Question: So I'm pretty new to writing object oriented code in Python and also very new to making GUIs. I need help understanding why the following does not show any image on the buttons and why the buttons don't work but the top menu works fine:
'''
def callback():
print("click!")
class Window(Frame):
# Define settings upon initialization. Here you can specify
def __init__(self, master=None):
# parameters that you want to send through the Frame class.
Frame.__init__(self, master)
# reference to the master widget, which is the tk window
self.master = master
# with that, we want to then run init_window, which doesn't yet exist
self.init_window()
def __init__(self, master=None):
# parameters that you want to send through the Frame class.
Frame.__init__(self, master)
# reference to the master widget, which is the tk window
self.master = master
# with that, we want to then run init_window, which doesn't yet exist
self.init_window()
# Creation of init_window
def init_window(self):
self.master.title("ABC Automation Platform")
p1 = IdsPage(self)
self.grid()
# creating a menu instance
menu = Menu(self)
self.master.config(menu=menu)
# create the file object)
file = Menu(menu, tearoff=False)
file.add_command(label="Exit", command=client_exit)
file.add_command(label="Download All", command=download_all)
file.add_command(label="Rename All", command=rename_all)
menu.add_cascade(label="File", menu=file)
edit = Menu(menu, tearoff=False)
help = Menu(menu, tearoff=False)
help.add_command(label="Help")
edit.add_command(label="Undo")
menu.add_cascade(label="Edit", menu=edit)
menu.add_cascade(label="Help", menu=help)
btn_paths = "Resources/Buttons/"
img_ids = PhotoImage(file=btn_paths + "btn_btn_1.png")
img_sox = PhotoImage(file=btn_paths + "btn_btn_1.png")
img_sps = PhotoImage(file=btn_paths + "btn_btn_1.png")
img_dev = PhotoImage(file=btn_paths + "btn_btn_1.png")
b_ids = Button(self, height=150, width=150, image=img_ids, command=callback)
b_ids.grid(row=1, column=1, padx=(70, 50), pady=10)
b_sox = Button(self, height=150, width=150, image=img_sox, command=callback)
b_sox.grid(row=1, column=2, pady=10)
b_sps = Button(self, height=150, width=150, image=img_sps, command=callback)
b_sps.grid(row=2, column=1, padx=(70, 50), pady=5)
b_dev = Button(self, height=150, width=150, image=img_dev, command=callback)
b_dev.grid(row=2, column=2, pady=5)
if __name__ == '__main__':
root = Tk()
app = Window(root)
root.grid()
root.geometry("500x350")
root.mainloop()
'''
Gives this output:
[
The top menu is working fine but the buttons do not do anything and the images on the buttons don't show up.
While if I move the code for the buttons into the main method (would this be the correct name in python for the if == '': portion ?), it starts to work.
If instead the code is:
'''
# Creation of init_window
def init_window(self):
# changing the title of our master widget
self.master.title("ABC Automation Platform")
p1 = IdsPage(self)
# allowing the widget to take the full space of the root window
# self.pack(fill=BOTH, expand=1)
self.grid()
# creating a menu instance
menu = Menu(self)
#self.master.config(menu=menu)
# create the file object)
file = Menu(menu, tearoff=False)
file.add_command(label="Exit", command=client_exit)
file.add_command(label="Download All", command=download_all)
file.add_command(label="Rename All", command=rename_all)
menu.add_cascade(label="File", menu=file)
edit = Menu(menu, tearoff=False)
help = Menu(menu, tearoff=False)
help.add_command(label="Help")
edit.add_command(label="Undo")
menu.add_cascade(label="Edit", menu=edit)
menu.add_cascade(label="Help", menu=help)
self.master.config(menu=menu)
# root window created. Here, that would be the only window, but
# you can later have windows within windows.
if __name__ == '__main__':
root = Tk()
btn_paths = "Resources/Buttons/"
img_ids = PhotoImage(file=btn_paths + "btn_btn_1.png")
img_sox = PhotoImage(file=btn_paths + "btn_btn_1.png")
img_sps = PhotoImage(file=btn_paths + "btn_btn_1.png")
img_dev = PhotoImage(file=btn_paths + "btn_btn_1.png")
# body = Frame(root)
b_ids = Button(root, height=150, width=150, image=img_ids, command=callback)
b_ids.grid(row=1, column=1, padx=(70, 50), pady=10)
b_sox = Button(root, height=150, width=150, image=img_sox, command=callback)
b_sox.grid(row=1, column=2, pady=10)
b_sps = Button(root, height=150, width=150, image=img_sps, command=callback)
b_sps.grid(row=2, column=1, padx=(70, 50), pady=5)
b_dev = Button(root, height=150, width=150, image=img_dev, command=callback)
b_dev.grid(row=2, column=2, pady=5)
# creation of an instance
app = Window(root)
root.grid()
root.geometry("500x350")
# mainloop
root.mainloop()
'''
Everything starts to work fine like so:
<URL>
And clicking the buttons also does what they're supposed to (in this case just print "click"). My understanding is limited but this is not ideal, I would like to have my buttons initialized in the window class and not in the "main method". Can someone help me figure out why this might be the case?
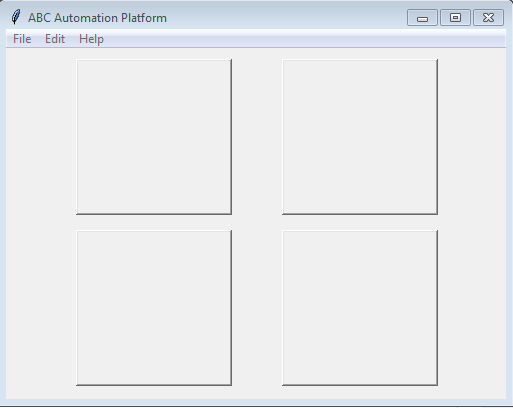
Answer: When you create buttons, you need to keep images, otherwise, they are destroyed by the garbage collector.
I don't have your images, but with my it works
'''
def callback():
print("click!")
class Window(Frame):
# Define settings upon initialization. Here you can specify
def __init__(self, master=None):
# parameters that you want to send through the Frame class.
Frame.__init__(self, master)
# reference to the master widget, which is the tk window
self.master = master
# with that, we want to then run init_window, which doesn't yet exist
self.init_window()
# Creation of init_window
def init_window(self):
self.master.title("ABC Automation Platform")
p1 = IdsPage(self)
self.grid()
# creating a menu instance
menu = Menu(self)
self.master.config(menu=menu)
# create the file object)
file = Menu(menu, tearoff=False)
file.add_command(label="Exit", command=client_exit)
file.add_command(label="Download All", command=download_all)
file.add_command(label="Rename All", command=rename_all)
menu.add_cascade(label="File", menu=file)
edit = Menu(menu, tearoff=False)
help = Menu(menu, tearoff=False)
help.add_command(label="Help")
edit.add_command(label="Undo")
menu.add_cascade(label="Edit", menu=edit)
menu.add_cascade(label="Help", menu=help)
btn_paths = "Resources/Buttons/"
self.img_ids = PhotoImage(file=btn_paths + "btn_btn_1.png")
self.img_sox = PhotoImage(file=btn_paths + "btn_btn_1.png")
self.img_sps = PhotoImage(file=btn_paths + "btn_btn_1.png")
self.img_dev = PhotoImage(file=btn_paths + "btn_btn_1.png")
self.b_ids = Button(self, height=150, width=150, image=self.img_ids, command=callback)
self.b_ids.grid(row=1, column=1, padx=(70, 50), pady=10)
self.b_sox = Button(self, height=150, width=150, image=self.img_sox, command=callback)
self.b_sox.grid(row=1, column=2, pady=10)
self.b_sps = Button(self, height=150, width=150, image=self.img_sps, command=callback)
self.b_sps.grid(row=2, column=1, padx=(70, 50), pady=5)
self.b_dev = Button(self, height=150, width=150, image=self.img_dev, command=callback)
self.b_dev.grid(row=2, column=2, pady=5)
if __name__ == '__main__':
root = Tk()
app = Window(root)
root.grid()
root.geometry("500x350")
root.mainloop()
'''